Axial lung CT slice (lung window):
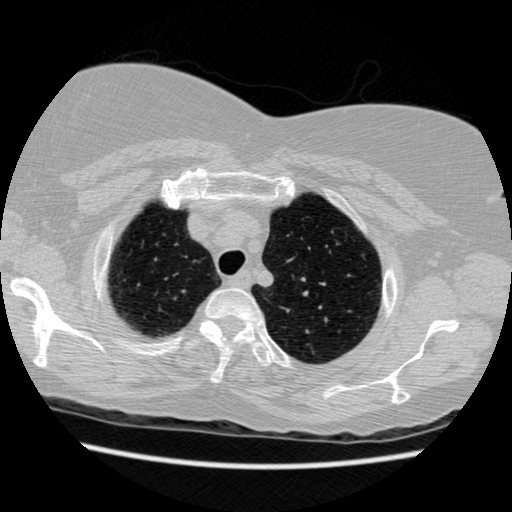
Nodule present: no